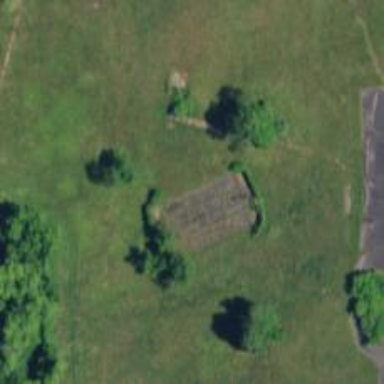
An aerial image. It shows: Historic military ruins.